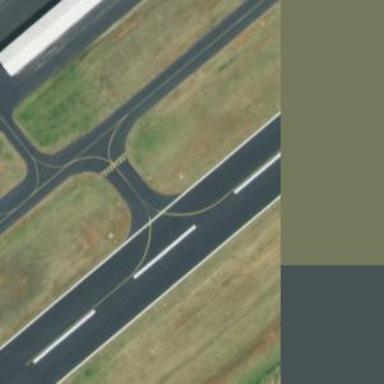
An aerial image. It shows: View of taxiway at the airport.